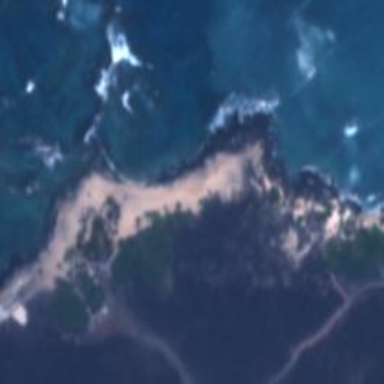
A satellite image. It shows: Beautiful beach with natural surroundings.